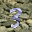
Label: 3